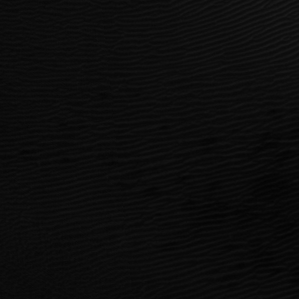
Label: frost